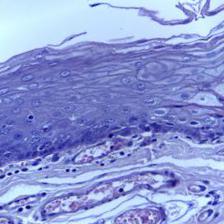
Diagnosis: Normal